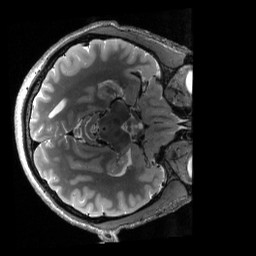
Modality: T2w
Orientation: axial
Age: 24
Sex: male
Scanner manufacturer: siemens
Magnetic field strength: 3 T
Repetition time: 3.2 s
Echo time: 0.564 s